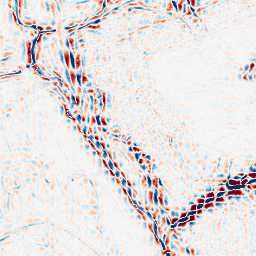
Category: wavelet
Decomposition family: wavelet_dwt
Decomposition parameters: wavelet: coif2
level: 3
Upsampling method: regularized
Upsampling parameters: scale: 2
lambda_reg: 0.01
Upsampling scale: 2